Interaction volume radius: 10 \u00c5
Interaction volume height: 25 \u00c5
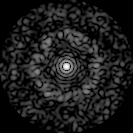
Disorder parameter: 0.7969